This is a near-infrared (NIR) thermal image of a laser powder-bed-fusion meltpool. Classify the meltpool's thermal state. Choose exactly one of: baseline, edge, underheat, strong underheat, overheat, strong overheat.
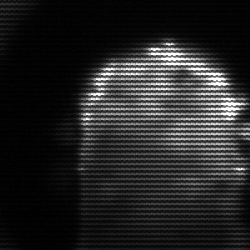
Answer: baseline